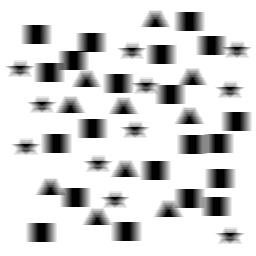
Squares: 21
Triangles: 10
Stars: 11
Total shapes: 42